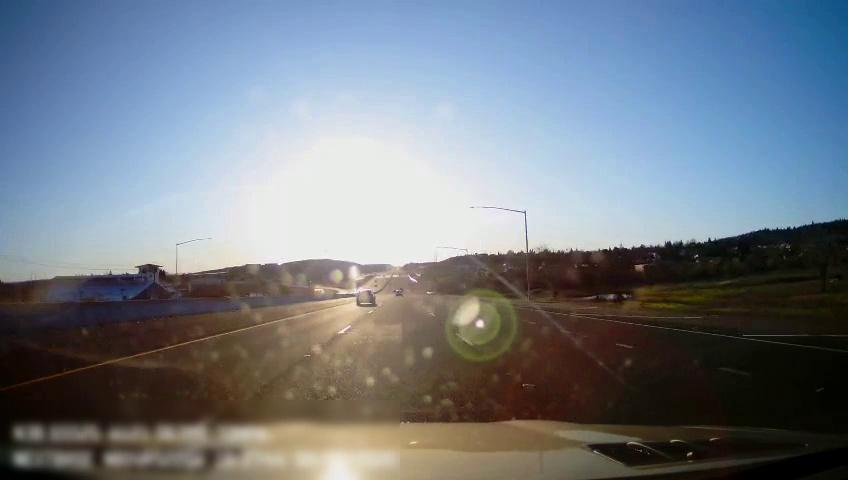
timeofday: Day
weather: Sunny
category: Drivable Space
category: Drivable Space
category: Vehicles | Car
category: Lanes | Alternate Lane
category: Lanes | Alternate Lane
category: Lanes | Current Lane
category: Lanes | Current Lane
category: Lanes | Alternate Lane